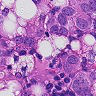
Metastatic tissue present: yes